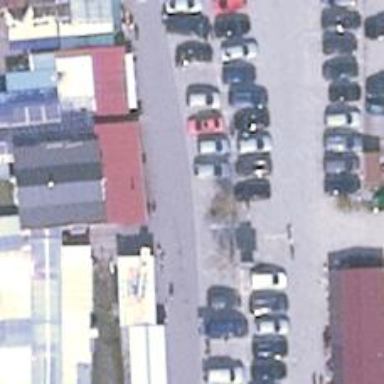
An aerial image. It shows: Parking aisle designated as service road.